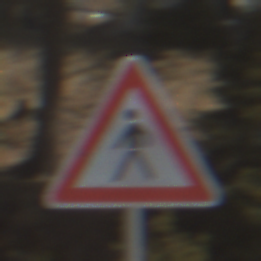
Verkehrszeichen: FussgaengerRechts
Umgebung: Outdoor, Nature
Tageszeit: Midday
Wetter: PartlyCloudy
Licht: Natural
Jahreszeit: NotSpecified
Kontrast: HighContrast